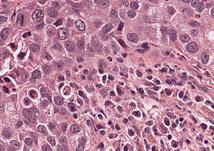
Tumor epithelial tissue: yes
Tumor-associated stroma tissue: yes
Normal tissue: no